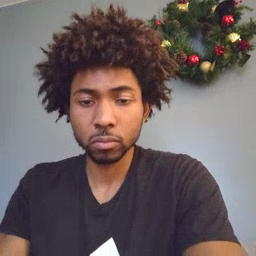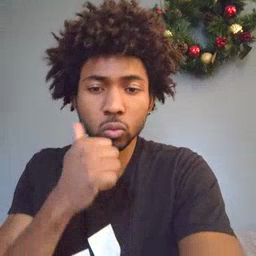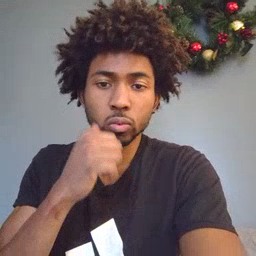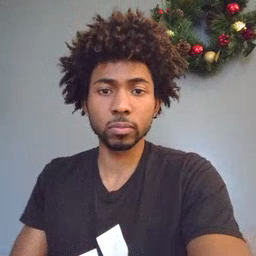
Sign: girl